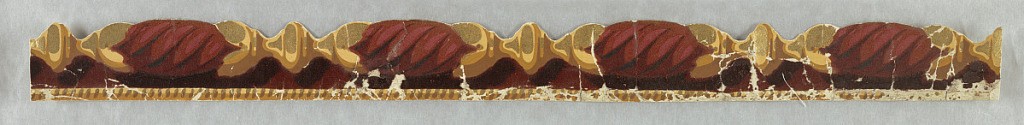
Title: Border
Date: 1850–75
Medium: Block-printed and flocked
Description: Maroon flock rope with metallic gold clasps and beading with twine, cut out.